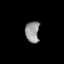
Tissue: lung
Cell type: Endothelial cells
Senescence score: 0.5761
Nuclear area (px): 290
Mean DAPI intensity: 150.245